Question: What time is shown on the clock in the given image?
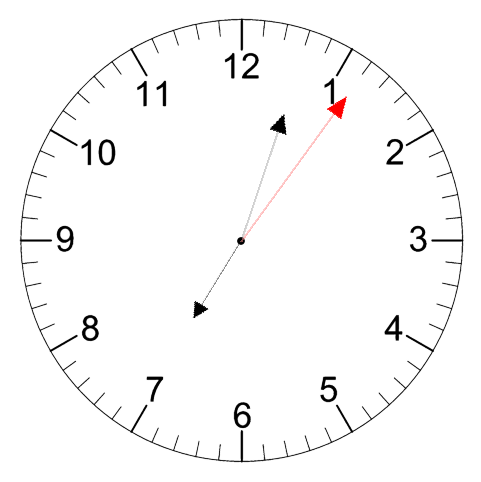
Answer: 07:03:06